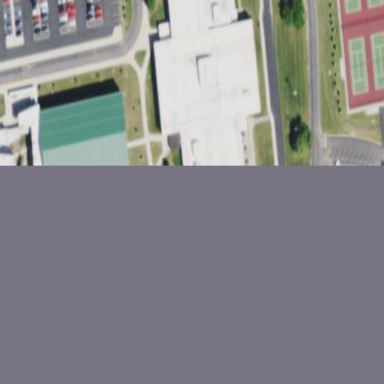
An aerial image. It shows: School building.